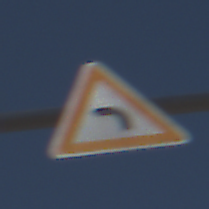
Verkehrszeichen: KurveLinks
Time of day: Midday
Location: Outdoor (RoadRail)
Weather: Clear
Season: Summer
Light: Natural